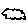
Label: cloud